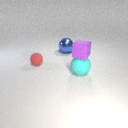
large cyan rubber sphere below small purple rubber cube